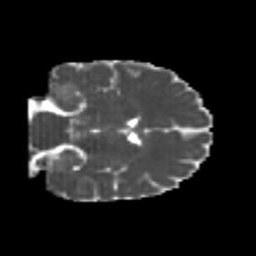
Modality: MD
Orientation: coronal
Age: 21
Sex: male
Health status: healthy
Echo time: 0.074 s